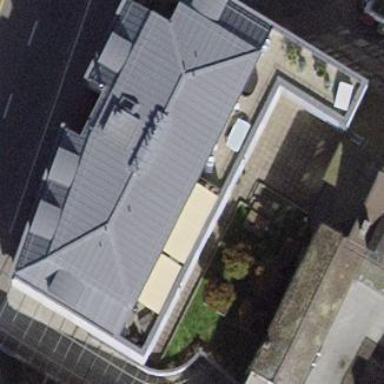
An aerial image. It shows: Office building.